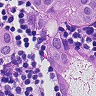
Metastatic tissue present: yes